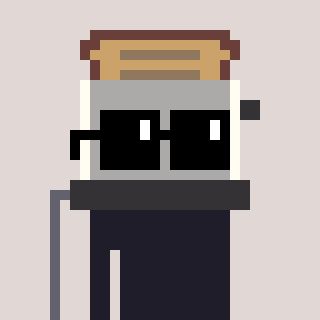
a pixel art character with square black sunglasses, a toaster-shaped head and a darkbrown-colored body on a warm background